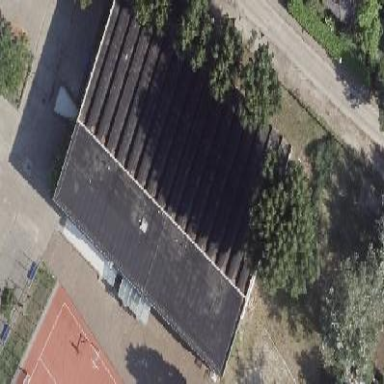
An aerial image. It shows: Building with sports hall used for leisure activities.